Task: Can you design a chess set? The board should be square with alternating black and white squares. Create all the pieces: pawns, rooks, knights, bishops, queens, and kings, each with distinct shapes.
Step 4259:
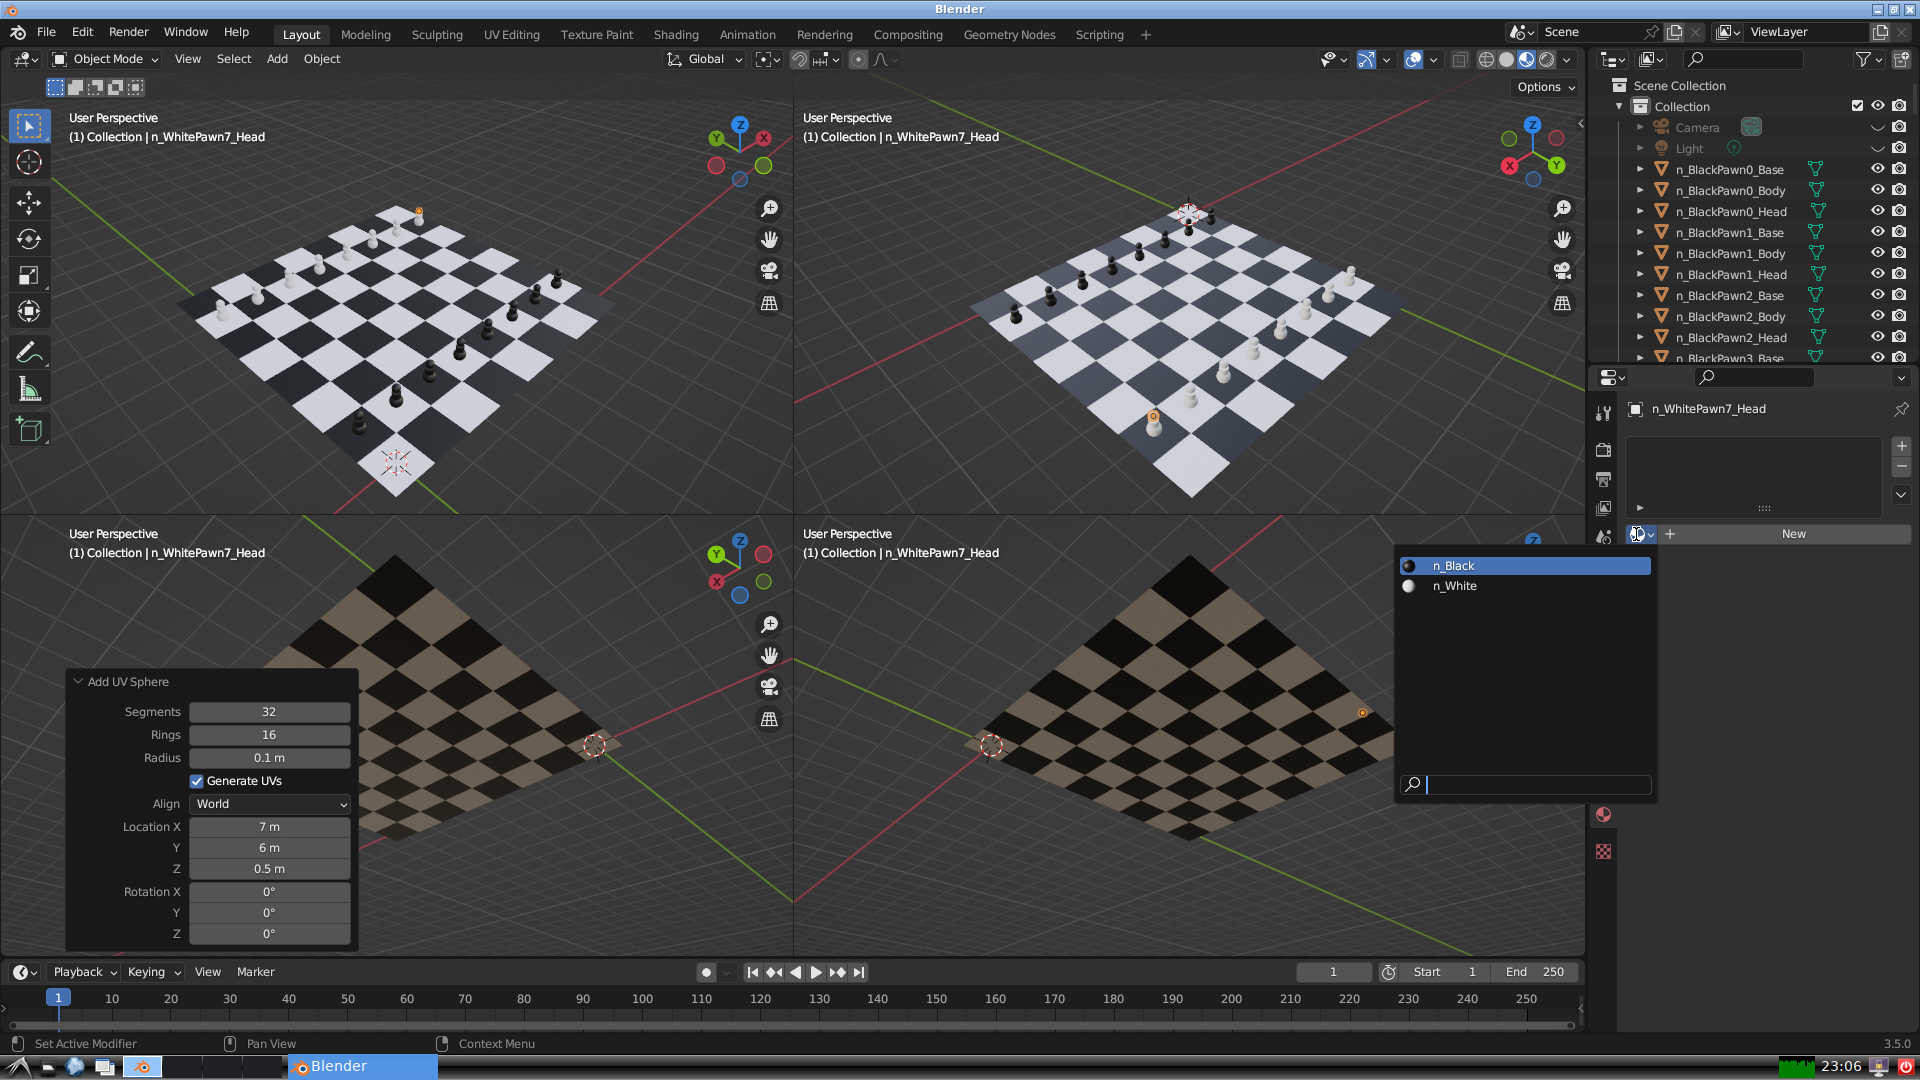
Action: input_text: n_White